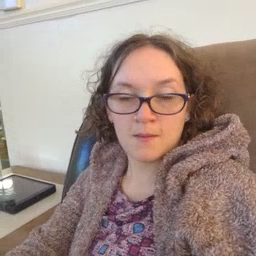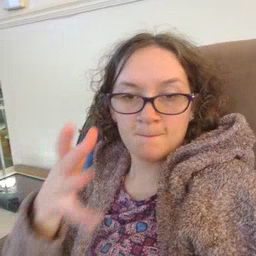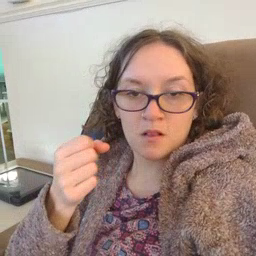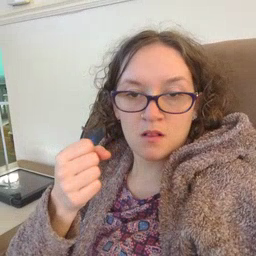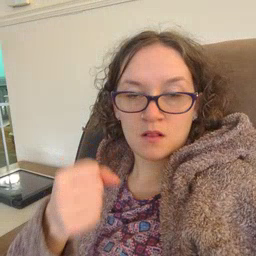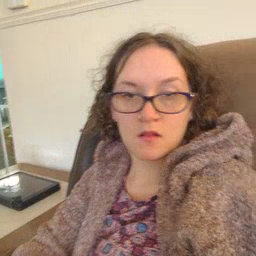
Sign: milk